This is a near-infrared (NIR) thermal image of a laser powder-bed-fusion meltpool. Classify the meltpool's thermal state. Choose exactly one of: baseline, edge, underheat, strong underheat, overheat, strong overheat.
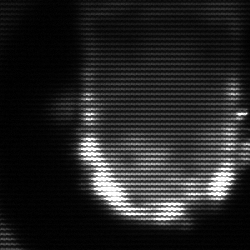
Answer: baseline